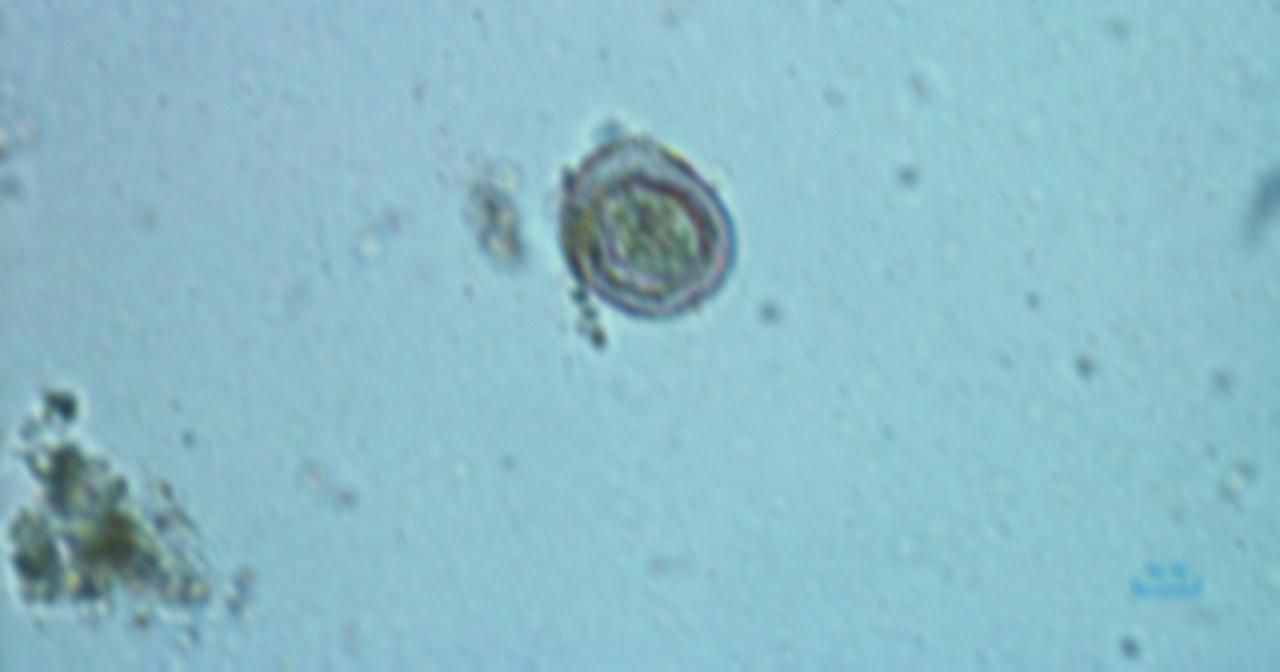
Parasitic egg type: Hymenolepis nana